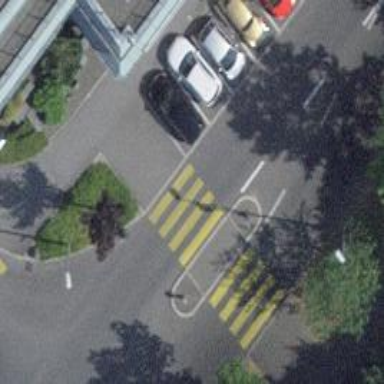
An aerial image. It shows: Uncontrolled zebra crossing with marked island on the road.